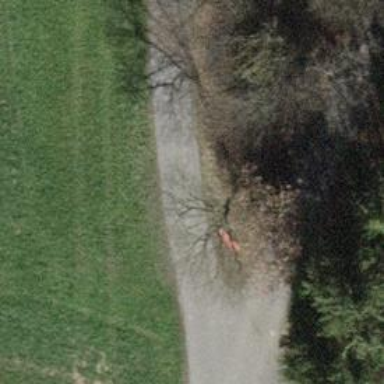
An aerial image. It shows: Red bench.